Interaction volume radius: 10 \u00c5
Interaction volume height: 10 \u00c5
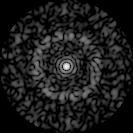
Disorder parameter: 0.8369